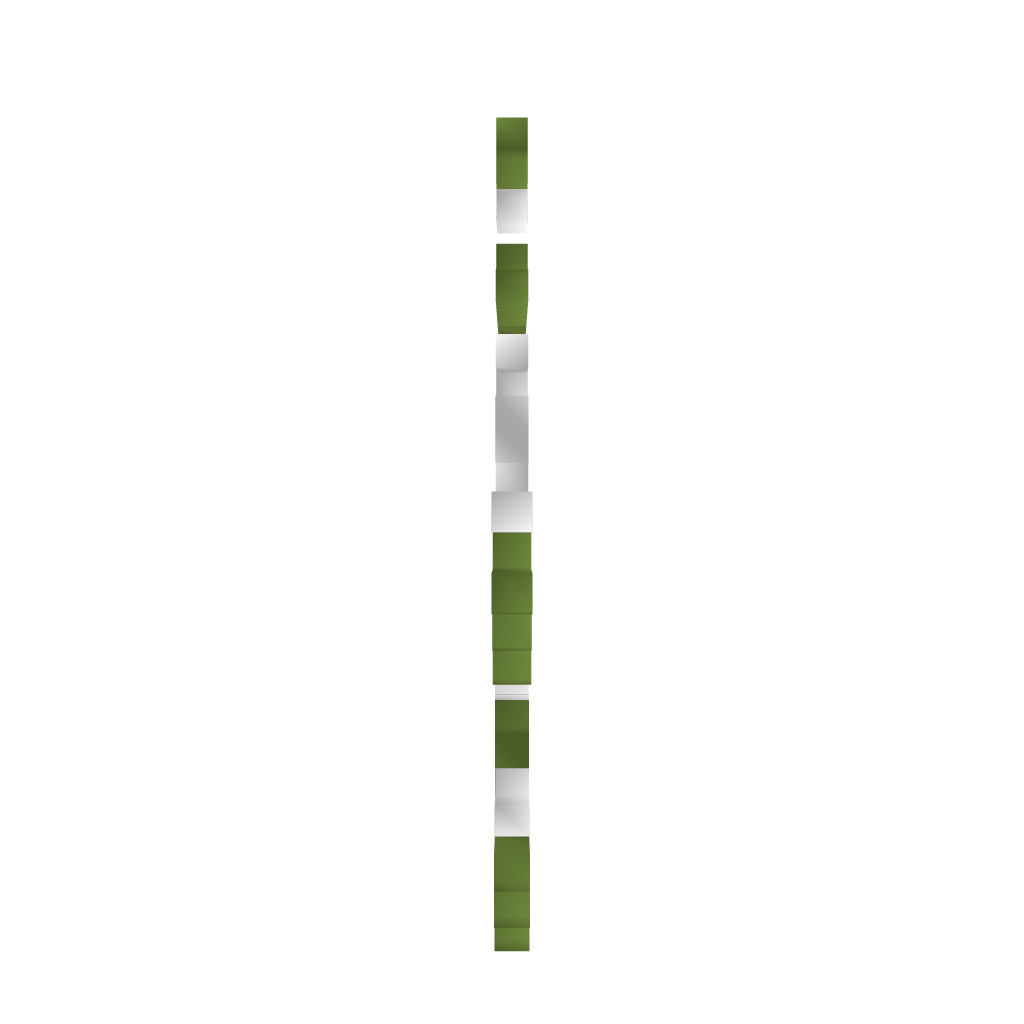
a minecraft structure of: Bubbleman (ErnieCIII) bad low quality